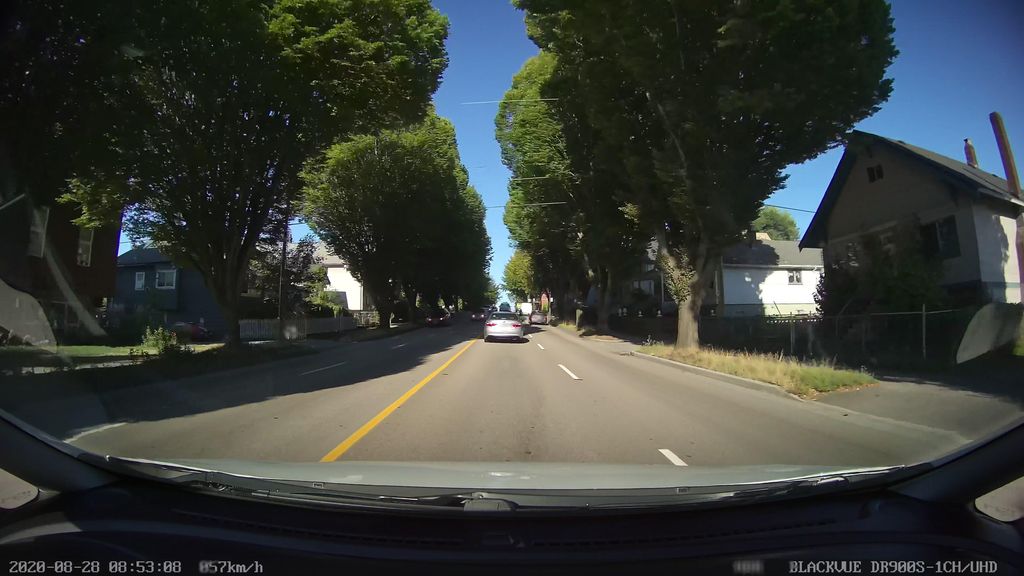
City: vancouver